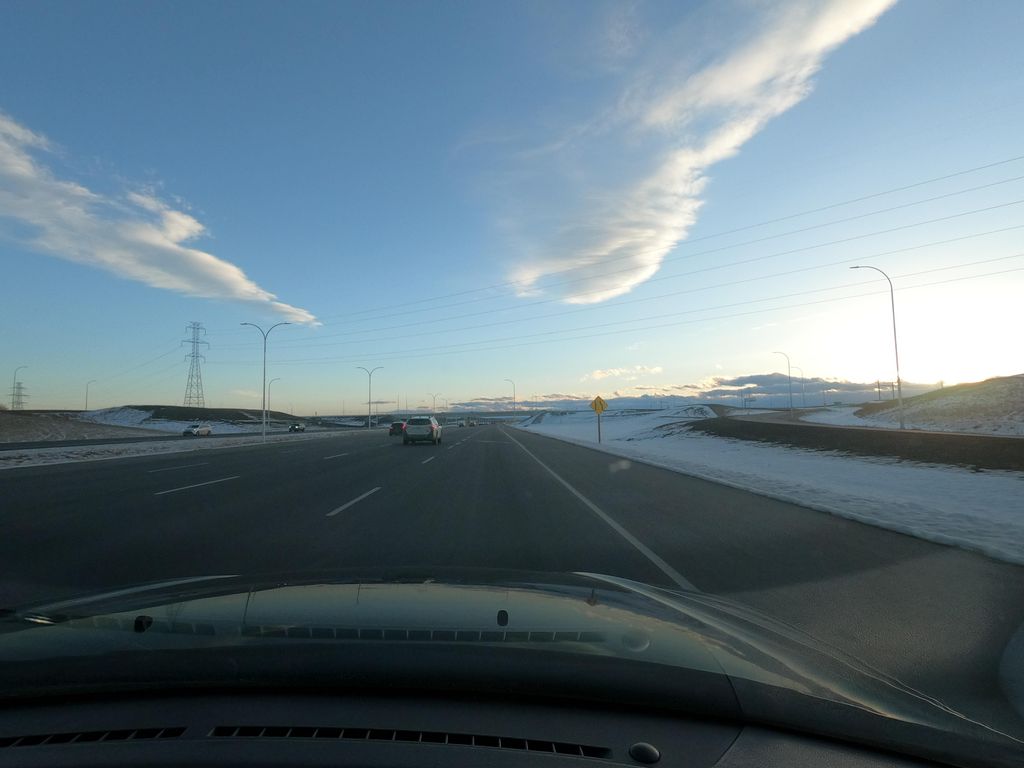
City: calgary